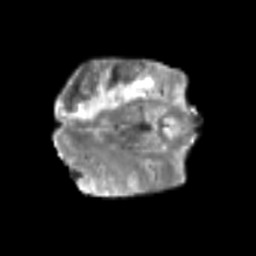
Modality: T2w
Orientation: axial
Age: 60
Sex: male
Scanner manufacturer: siemens
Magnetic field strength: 3 T
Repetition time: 6.1 s
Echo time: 0.101 s